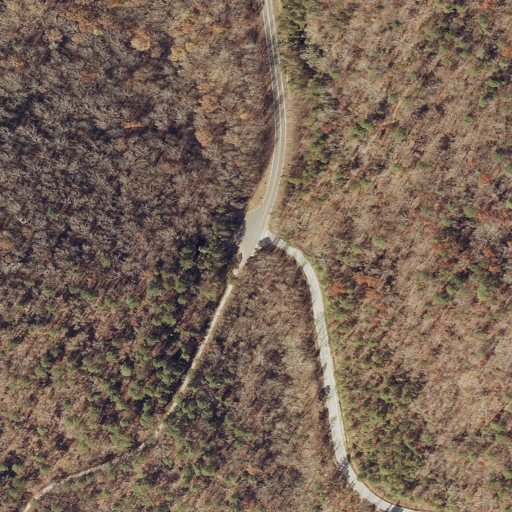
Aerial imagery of gap in Alabama named Adams Gap containing deciduous forest, open development, mixed forest, and low intensity development